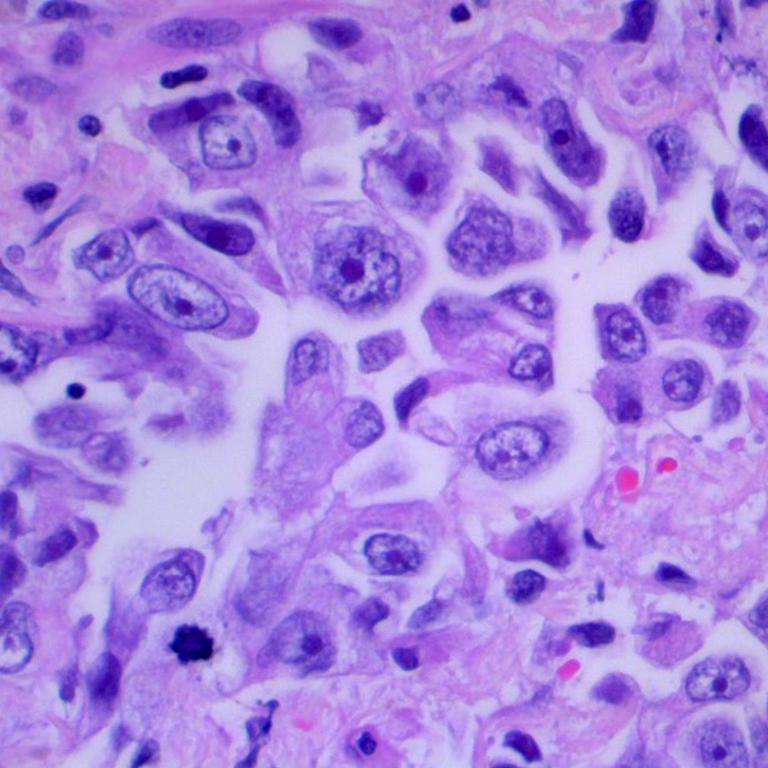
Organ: lung
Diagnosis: adenocarcinomas